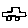
Label: car